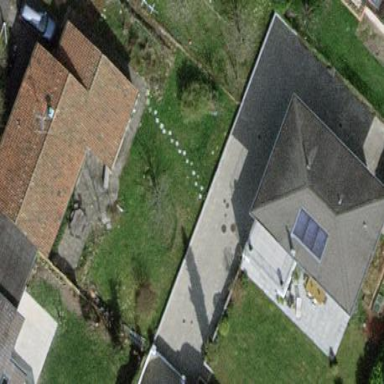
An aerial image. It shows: Garden enclosed by fence.